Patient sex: F
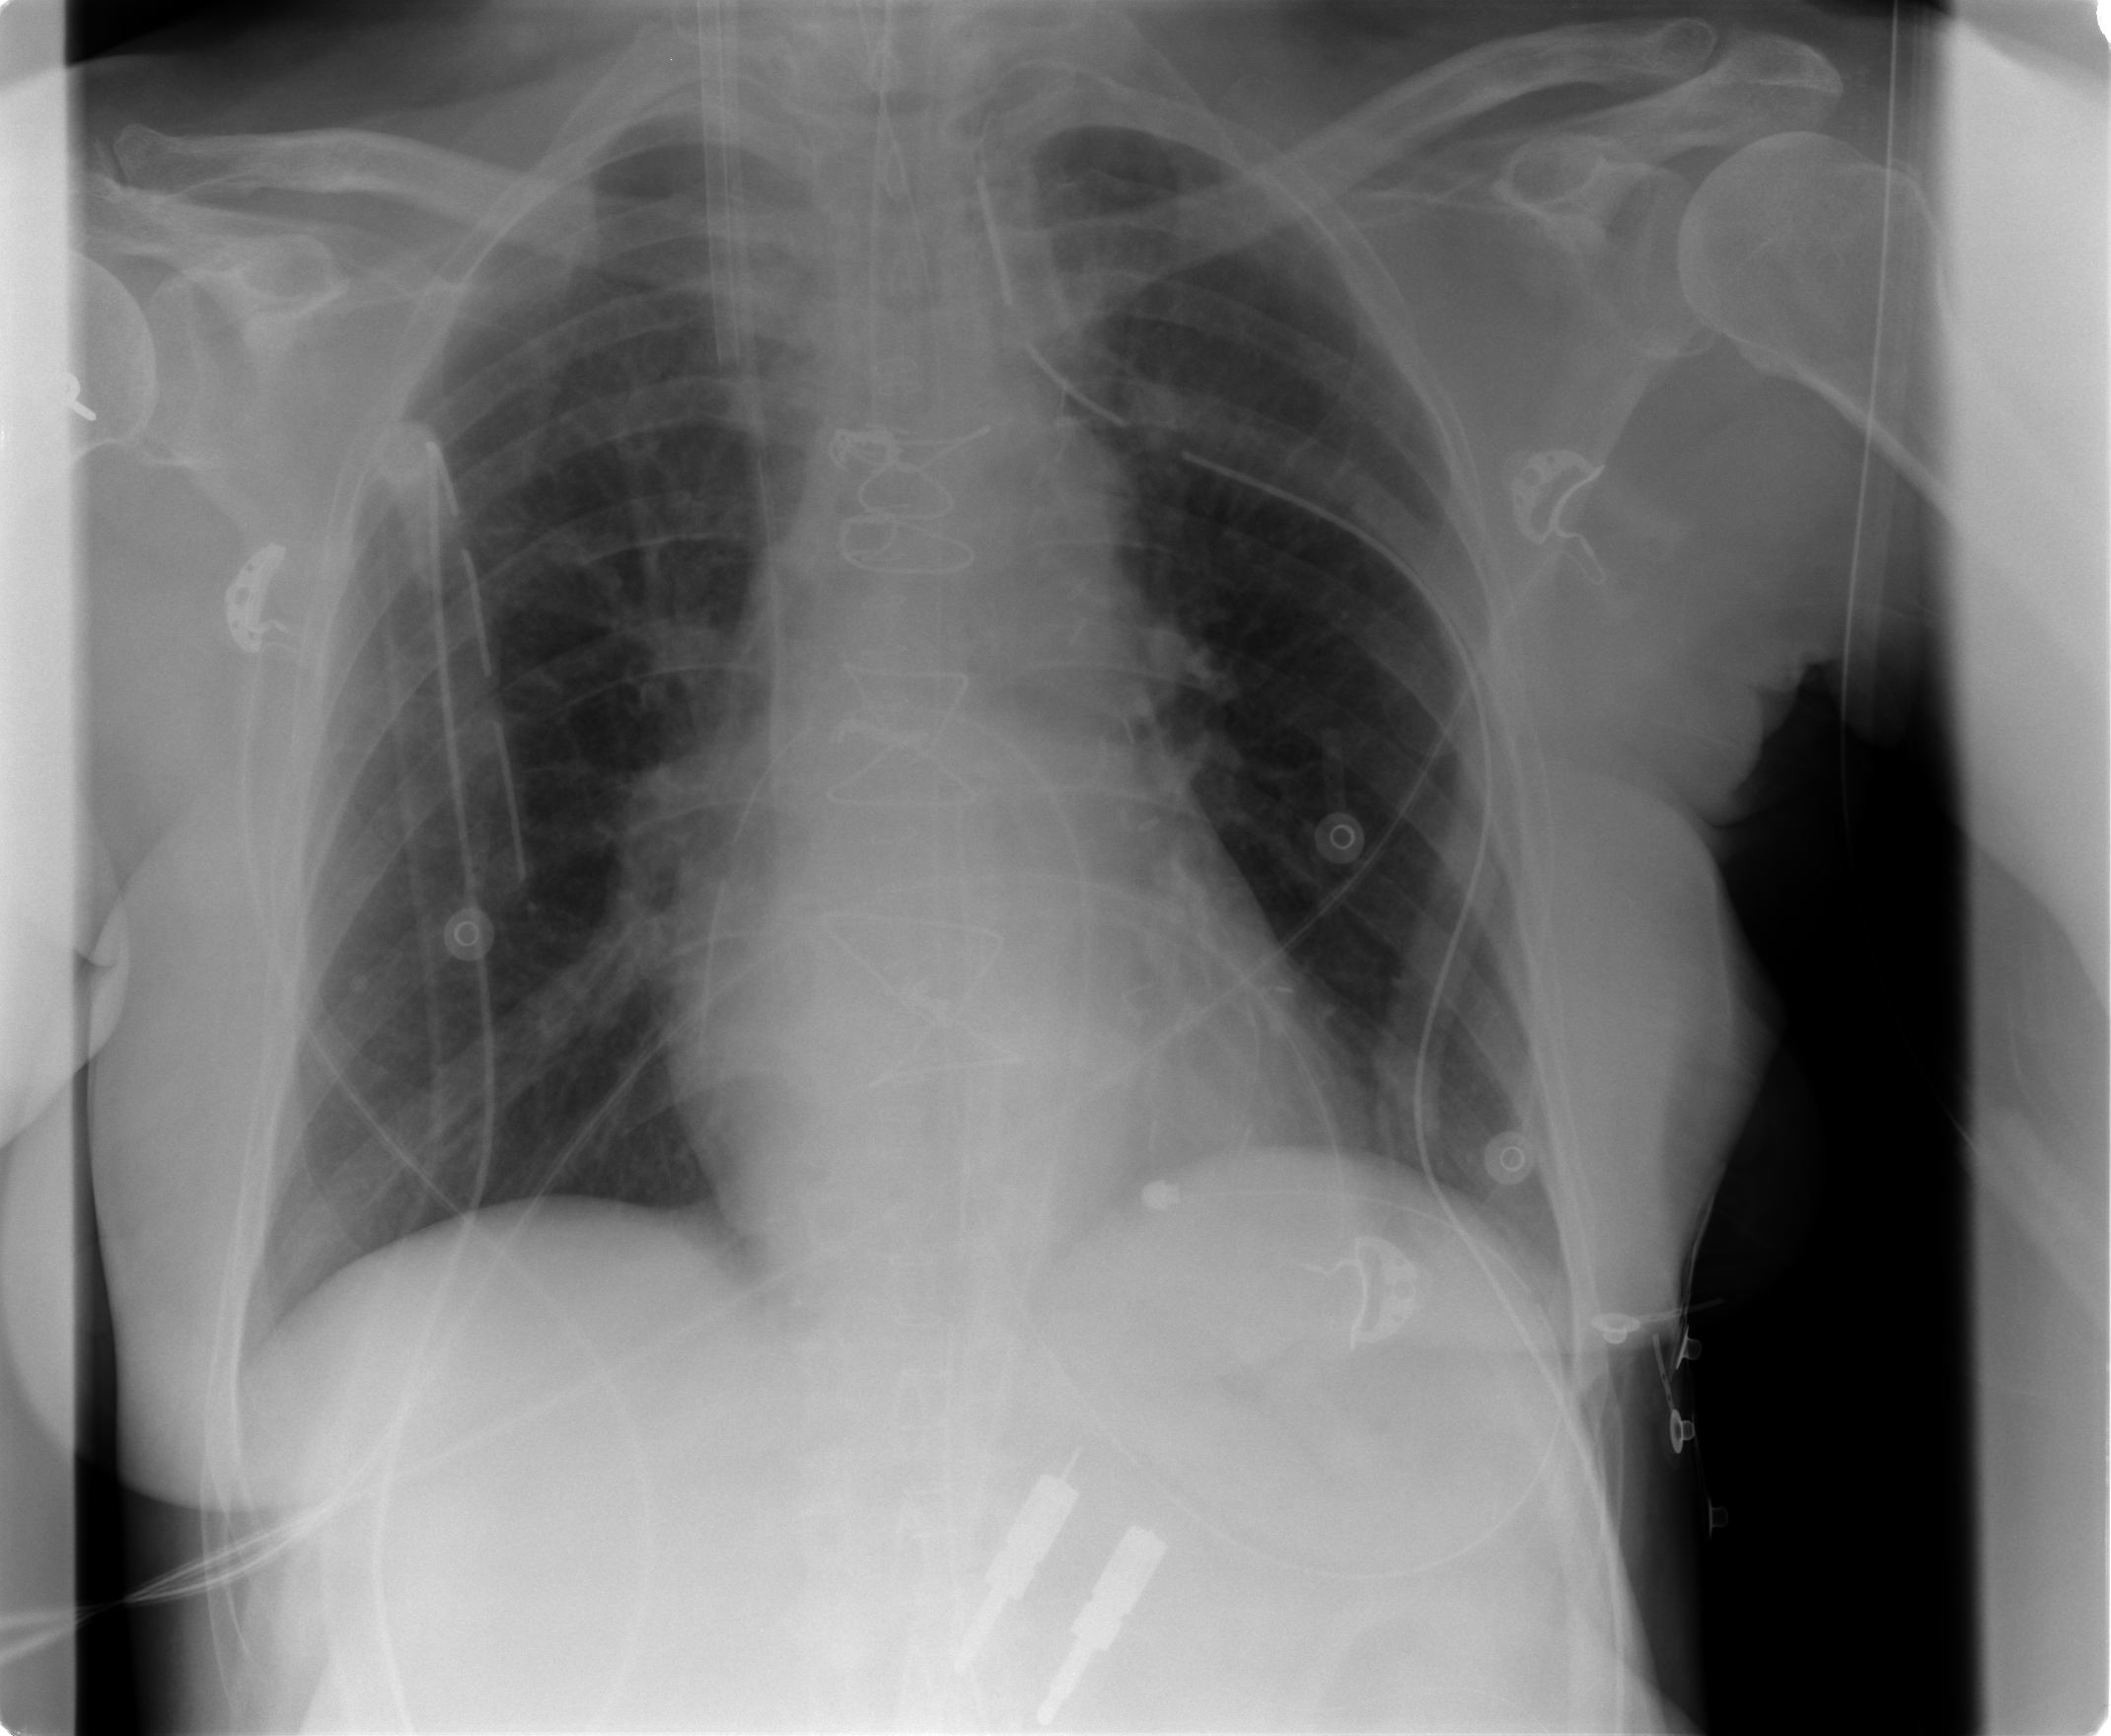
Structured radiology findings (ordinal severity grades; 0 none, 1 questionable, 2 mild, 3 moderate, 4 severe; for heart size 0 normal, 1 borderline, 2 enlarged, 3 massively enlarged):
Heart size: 0
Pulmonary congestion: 0
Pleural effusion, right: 0
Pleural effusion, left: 0
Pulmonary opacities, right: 0
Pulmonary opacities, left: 0
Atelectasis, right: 2
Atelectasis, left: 0